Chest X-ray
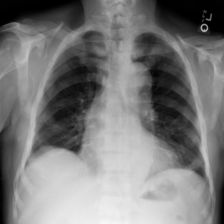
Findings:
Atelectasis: negative
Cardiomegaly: negative
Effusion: positive
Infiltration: negative
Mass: negative
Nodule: negative
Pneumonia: negative
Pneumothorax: negative
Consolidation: negative
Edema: negative
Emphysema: negative
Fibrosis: negative
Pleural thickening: negative
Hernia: negative